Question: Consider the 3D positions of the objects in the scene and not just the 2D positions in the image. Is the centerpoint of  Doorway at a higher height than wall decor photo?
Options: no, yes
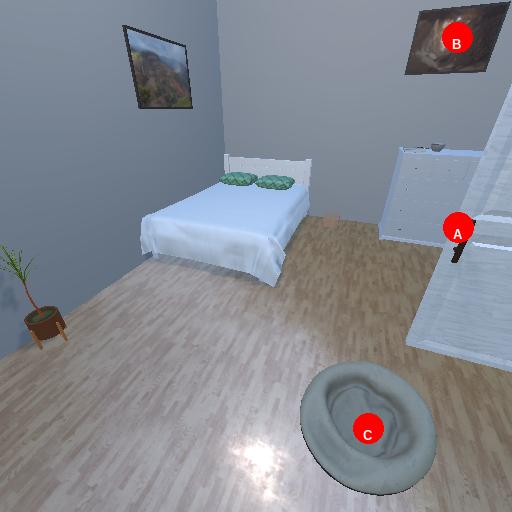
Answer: no